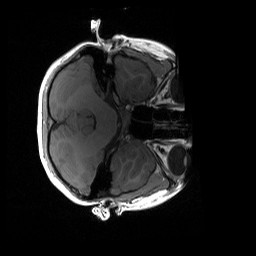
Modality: T1w
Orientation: axial
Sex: female
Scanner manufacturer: siemens
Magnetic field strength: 3 T
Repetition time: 1.9 s
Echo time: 0.00243 s